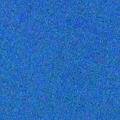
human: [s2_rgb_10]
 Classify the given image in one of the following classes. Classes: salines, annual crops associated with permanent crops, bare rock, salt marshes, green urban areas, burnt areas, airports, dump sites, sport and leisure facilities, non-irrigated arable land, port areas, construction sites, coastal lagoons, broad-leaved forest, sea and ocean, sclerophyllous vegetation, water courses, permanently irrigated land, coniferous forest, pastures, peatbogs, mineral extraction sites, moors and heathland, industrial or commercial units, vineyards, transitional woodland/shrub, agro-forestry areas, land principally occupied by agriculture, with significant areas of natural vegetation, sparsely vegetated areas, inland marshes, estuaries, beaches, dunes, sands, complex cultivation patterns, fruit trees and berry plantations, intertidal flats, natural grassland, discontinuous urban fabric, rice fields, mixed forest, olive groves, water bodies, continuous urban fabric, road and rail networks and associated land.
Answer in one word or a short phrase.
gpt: sea and ocean